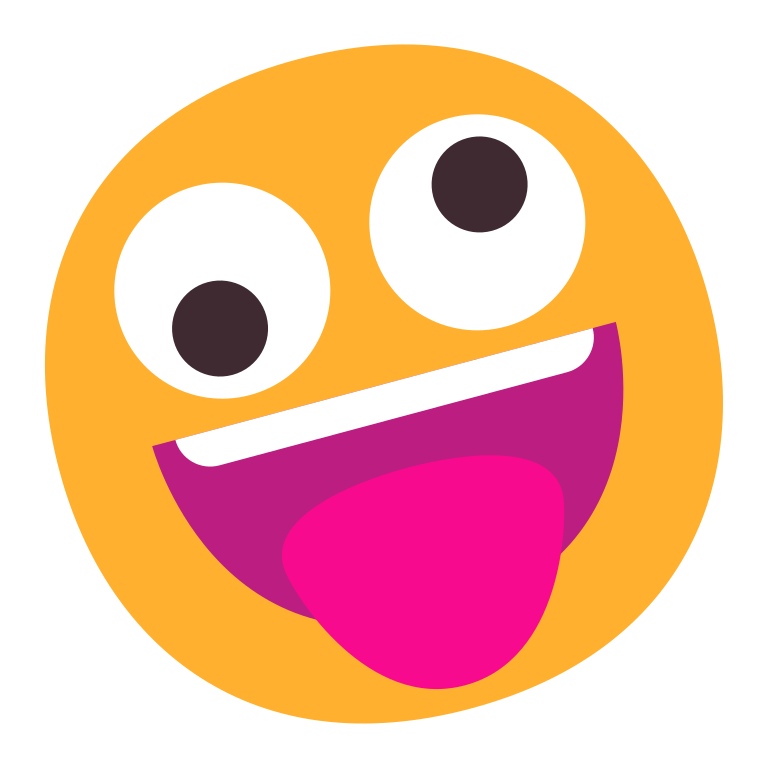
zany face flat